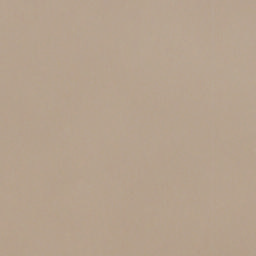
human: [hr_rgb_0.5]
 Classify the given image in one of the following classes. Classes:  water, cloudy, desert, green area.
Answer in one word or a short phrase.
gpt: cloudy